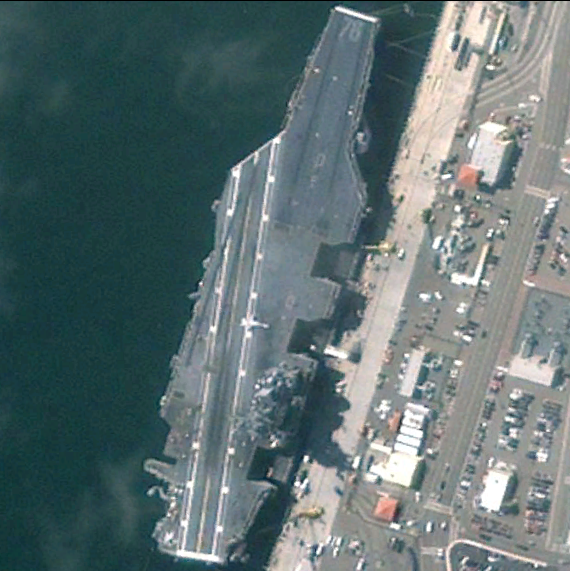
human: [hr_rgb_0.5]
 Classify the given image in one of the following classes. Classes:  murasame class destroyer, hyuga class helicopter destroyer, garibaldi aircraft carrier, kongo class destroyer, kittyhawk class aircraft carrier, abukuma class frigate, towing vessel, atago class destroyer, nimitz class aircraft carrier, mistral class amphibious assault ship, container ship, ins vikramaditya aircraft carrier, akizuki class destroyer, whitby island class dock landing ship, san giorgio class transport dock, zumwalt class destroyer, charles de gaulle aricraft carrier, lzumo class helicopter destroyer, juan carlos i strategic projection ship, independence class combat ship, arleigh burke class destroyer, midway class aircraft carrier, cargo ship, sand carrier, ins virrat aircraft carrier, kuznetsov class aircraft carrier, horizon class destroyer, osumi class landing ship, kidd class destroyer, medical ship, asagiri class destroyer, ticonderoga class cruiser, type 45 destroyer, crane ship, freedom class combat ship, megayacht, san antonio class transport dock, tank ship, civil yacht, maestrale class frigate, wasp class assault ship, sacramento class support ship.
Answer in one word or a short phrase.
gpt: Nimitz class aircraft carrier